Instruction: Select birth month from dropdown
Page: traveler
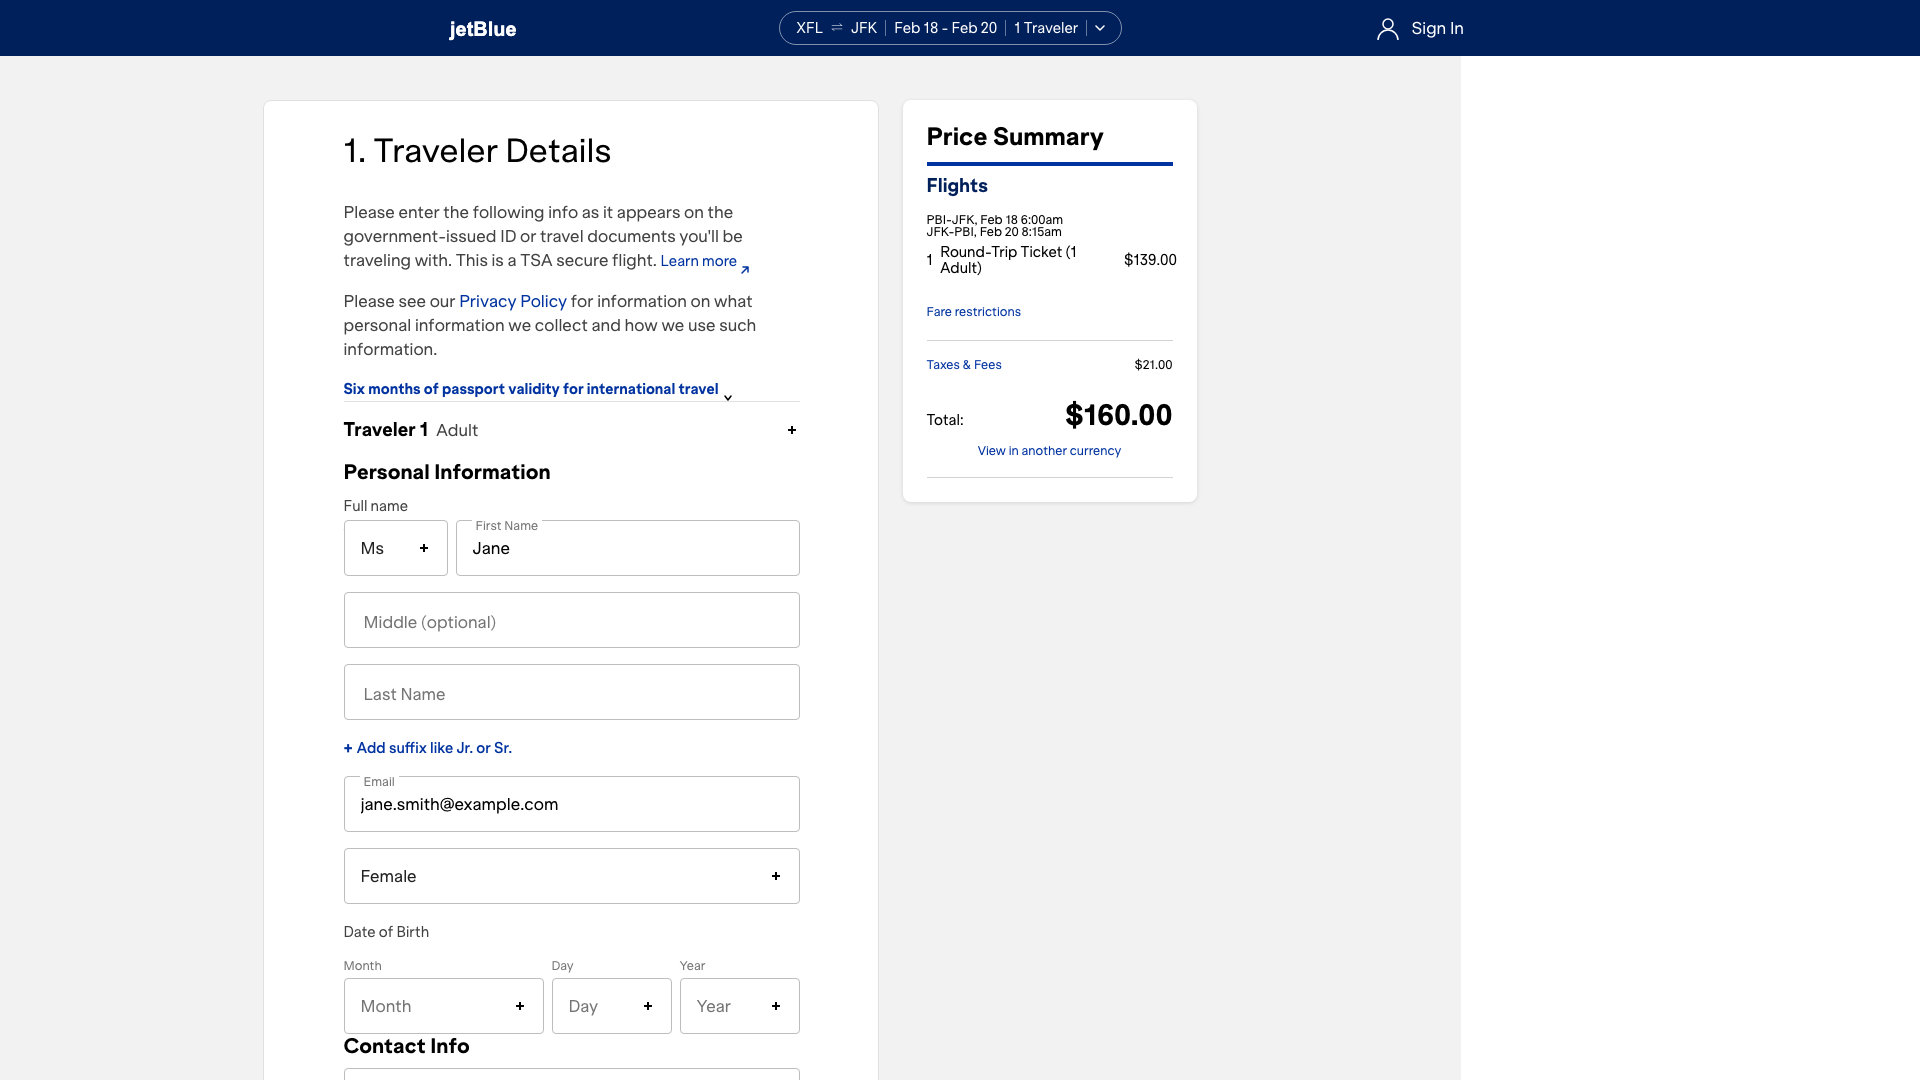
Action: click